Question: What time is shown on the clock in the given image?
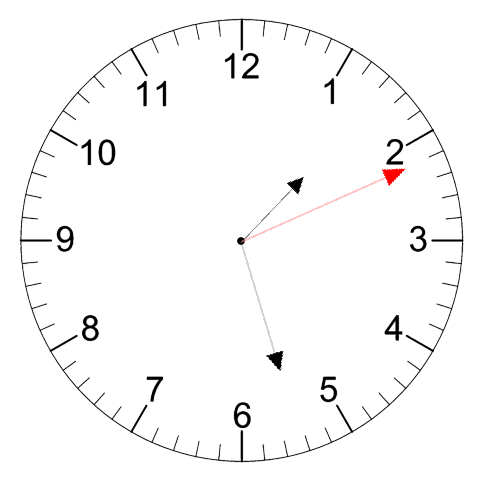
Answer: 01:27:11